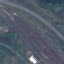
Label: Highway